Field crop: maize
Growth stage: 2
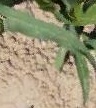
Species: maize